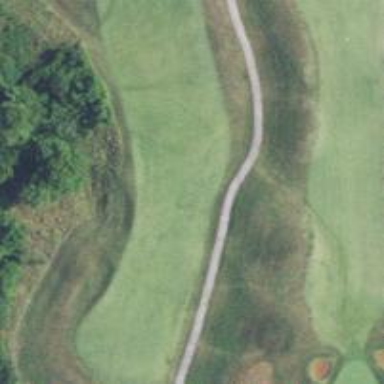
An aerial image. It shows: Golf hole.